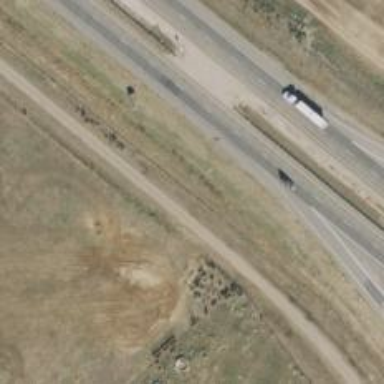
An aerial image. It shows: Asphalt motorway.